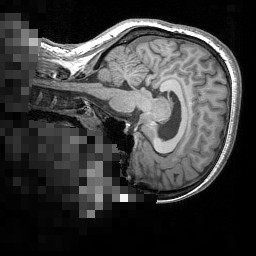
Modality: T1w
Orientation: sagittal
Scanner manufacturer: siemens
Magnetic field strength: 3 T
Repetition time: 1.5 s
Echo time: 0.00291 s